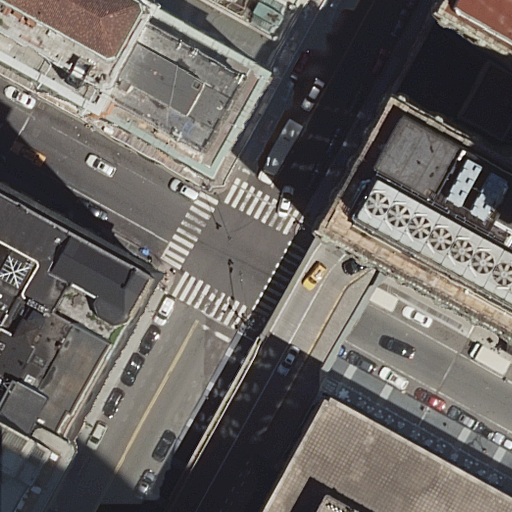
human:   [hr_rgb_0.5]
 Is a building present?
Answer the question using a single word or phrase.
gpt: yes

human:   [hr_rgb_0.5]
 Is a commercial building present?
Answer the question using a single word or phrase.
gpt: yes

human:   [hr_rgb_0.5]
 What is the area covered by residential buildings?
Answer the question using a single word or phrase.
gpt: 1384m2

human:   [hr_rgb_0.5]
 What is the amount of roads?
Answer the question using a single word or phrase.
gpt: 7

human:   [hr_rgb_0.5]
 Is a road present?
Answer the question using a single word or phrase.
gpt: yes

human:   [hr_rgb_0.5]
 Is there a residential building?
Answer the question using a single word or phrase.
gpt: yes

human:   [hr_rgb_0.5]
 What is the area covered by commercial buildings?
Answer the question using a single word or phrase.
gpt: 3820m2

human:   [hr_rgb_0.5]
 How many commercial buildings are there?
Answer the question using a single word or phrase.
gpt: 2

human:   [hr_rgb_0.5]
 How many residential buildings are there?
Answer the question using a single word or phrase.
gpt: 3

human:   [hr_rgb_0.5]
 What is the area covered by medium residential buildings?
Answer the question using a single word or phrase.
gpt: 732m2

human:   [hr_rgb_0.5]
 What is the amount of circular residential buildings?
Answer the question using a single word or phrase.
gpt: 0

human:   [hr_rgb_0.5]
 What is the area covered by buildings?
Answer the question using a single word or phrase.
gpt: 6468m2

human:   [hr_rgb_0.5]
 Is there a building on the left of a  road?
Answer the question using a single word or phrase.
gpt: yes

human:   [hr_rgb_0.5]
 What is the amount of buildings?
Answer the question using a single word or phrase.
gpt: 6

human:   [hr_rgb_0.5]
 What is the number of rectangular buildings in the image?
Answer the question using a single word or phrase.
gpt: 4

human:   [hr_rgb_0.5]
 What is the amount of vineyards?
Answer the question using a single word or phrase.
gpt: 0

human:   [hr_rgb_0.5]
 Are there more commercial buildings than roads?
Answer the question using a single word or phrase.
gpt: no

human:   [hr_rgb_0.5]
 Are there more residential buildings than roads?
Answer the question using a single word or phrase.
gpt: no

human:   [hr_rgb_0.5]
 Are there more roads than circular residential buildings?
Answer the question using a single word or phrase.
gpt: yes

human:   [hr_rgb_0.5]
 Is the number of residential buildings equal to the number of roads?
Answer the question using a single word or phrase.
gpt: no

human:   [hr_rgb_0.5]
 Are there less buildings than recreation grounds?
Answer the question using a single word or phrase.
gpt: no

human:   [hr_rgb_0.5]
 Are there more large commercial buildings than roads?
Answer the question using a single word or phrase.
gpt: no

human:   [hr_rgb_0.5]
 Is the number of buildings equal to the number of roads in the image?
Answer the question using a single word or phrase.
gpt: no

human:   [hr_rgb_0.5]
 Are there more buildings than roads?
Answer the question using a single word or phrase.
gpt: no

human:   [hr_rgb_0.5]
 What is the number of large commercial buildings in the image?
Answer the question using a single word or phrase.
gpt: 1

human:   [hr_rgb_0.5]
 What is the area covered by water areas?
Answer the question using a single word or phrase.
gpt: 0m2

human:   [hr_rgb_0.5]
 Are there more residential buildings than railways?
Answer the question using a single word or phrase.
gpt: yes

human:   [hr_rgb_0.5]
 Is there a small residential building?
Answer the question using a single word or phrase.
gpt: no

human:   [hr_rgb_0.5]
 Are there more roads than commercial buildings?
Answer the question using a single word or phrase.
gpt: yes

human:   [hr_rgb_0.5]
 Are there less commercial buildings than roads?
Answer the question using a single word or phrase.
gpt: yes

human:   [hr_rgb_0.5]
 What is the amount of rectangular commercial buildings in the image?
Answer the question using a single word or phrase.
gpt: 1

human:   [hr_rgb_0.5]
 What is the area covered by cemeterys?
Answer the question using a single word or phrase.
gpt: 0m2

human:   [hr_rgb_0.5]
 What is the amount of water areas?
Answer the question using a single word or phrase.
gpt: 0

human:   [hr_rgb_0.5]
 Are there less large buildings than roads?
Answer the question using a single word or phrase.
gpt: yes

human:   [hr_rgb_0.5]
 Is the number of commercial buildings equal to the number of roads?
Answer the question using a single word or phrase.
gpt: no

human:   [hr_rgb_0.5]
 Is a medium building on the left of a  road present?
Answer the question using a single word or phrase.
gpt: yes

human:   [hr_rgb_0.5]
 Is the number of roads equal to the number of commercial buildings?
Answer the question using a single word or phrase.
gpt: no

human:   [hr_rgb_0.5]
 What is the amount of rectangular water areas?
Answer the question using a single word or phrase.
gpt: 0

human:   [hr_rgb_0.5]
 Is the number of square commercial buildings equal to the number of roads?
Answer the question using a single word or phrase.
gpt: no

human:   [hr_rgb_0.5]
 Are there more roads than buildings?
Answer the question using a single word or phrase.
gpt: yes

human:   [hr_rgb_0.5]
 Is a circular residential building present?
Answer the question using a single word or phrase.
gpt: no

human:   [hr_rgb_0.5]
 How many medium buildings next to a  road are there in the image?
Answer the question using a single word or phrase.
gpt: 3

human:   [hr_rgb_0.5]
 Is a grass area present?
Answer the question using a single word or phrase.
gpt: no

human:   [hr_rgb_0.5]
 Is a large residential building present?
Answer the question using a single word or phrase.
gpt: yes

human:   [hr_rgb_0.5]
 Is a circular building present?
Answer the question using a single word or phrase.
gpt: no

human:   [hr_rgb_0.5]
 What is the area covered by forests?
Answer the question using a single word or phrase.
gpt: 0m2

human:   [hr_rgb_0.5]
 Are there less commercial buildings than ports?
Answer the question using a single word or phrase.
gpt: no

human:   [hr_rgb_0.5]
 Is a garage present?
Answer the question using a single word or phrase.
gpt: no

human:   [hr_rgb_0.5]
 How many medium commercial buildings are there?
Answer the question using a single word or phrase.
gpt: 1

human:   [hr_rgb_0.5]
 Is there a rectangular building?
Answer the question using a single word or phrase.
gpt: yes

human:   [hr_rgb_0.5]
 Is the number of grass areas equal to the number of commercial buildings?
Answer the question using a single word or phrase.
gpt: no

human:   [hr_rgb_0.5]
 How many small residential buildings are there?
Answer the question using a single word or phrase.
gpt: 0

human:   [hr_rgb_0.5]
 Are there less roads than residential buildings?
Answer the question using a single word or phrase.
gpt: no

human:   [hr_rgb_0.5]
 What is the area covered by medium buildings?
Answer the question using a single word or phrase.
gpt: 883m2

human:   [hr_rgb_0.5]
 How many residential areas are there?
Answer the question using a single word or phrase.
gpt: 0

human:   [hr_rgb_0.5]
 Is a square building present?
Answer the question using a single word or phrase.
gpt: no

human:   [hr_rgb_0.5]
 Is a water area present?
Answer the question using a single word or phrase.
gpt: no

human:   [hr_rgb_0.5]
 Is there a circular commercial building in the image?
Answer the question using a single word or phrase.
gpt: no

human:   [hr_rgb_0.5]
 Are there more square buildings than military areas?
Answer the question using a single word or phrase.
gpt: no

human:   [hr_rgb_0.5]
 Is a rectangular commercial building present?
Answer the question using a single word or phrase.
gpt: yes

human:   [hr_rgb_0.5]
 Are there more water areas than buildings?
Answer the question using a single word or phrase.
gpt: no

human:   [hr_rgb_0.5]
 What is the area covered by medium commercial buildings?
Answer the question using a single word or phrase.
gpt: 150m2

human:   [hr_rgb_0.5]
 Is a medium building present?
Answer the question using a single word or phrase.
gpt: yes

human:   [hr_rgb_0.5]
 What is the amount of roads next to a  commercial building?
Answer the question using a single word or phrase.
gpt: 7